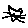
Label: cat